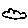
Label: cloud